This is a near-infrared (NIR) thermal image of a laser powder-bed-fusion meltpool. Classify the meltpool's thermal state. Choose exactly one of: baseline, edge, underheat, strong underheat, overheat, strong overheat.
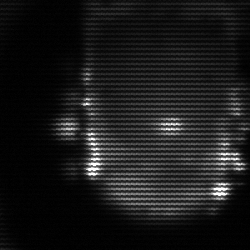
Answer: baseline